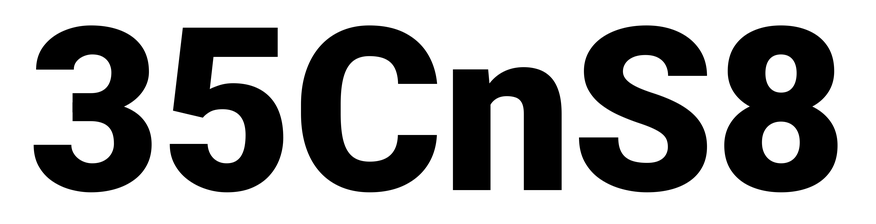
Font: Roboto_Black